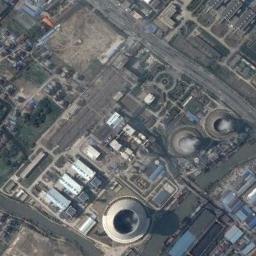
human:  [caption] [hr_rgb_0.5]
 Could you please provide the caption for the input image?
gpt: Many buildings of different shapes are next to the thermal power station .

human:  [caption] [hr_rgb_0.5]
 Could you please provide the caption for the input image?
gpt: In the thermal power station there are neatly planned factories and good greenery  There are three cooling towers and two are steaming .

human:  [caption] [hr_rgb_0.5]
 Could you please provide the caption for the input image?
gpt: The thermal power station is on the grass next to some buildings .

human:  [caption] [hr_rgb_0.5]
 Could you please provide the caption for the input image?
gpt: Here are two thermal power stations that are emitting smoke .

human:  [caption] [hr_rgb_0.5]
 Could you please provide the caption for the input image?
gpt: There are many buildings and a chimney on the thermal power station .